Question: I need to make a border like this image

Anyone have an idea to make it?
I tried with :after and :before attributes of css but with no sucess.
The html tag is a h1 that needs that kind of border on the bottom. Is it possible to make it?
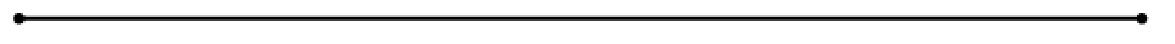
Answer: pseudo-elements!
'''
div {
border-bottom: 2px solid black;
padding-bottom: 15px;
position: relative;
}
div:before,
div:after {
position: absolute;
bottom: -6px;
left: 0;
height: 10px;
width: 10px;
background: black;
content: "";
border-radius: 5px;
}
div:after {
right: 0;
left: auto;
}
'''
Fiddle: <URL>